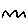
Label: zigzag